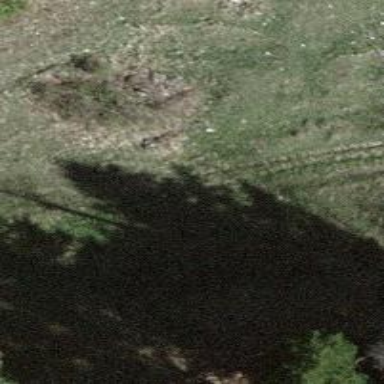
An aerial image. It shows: Track with grade5 tracktype.